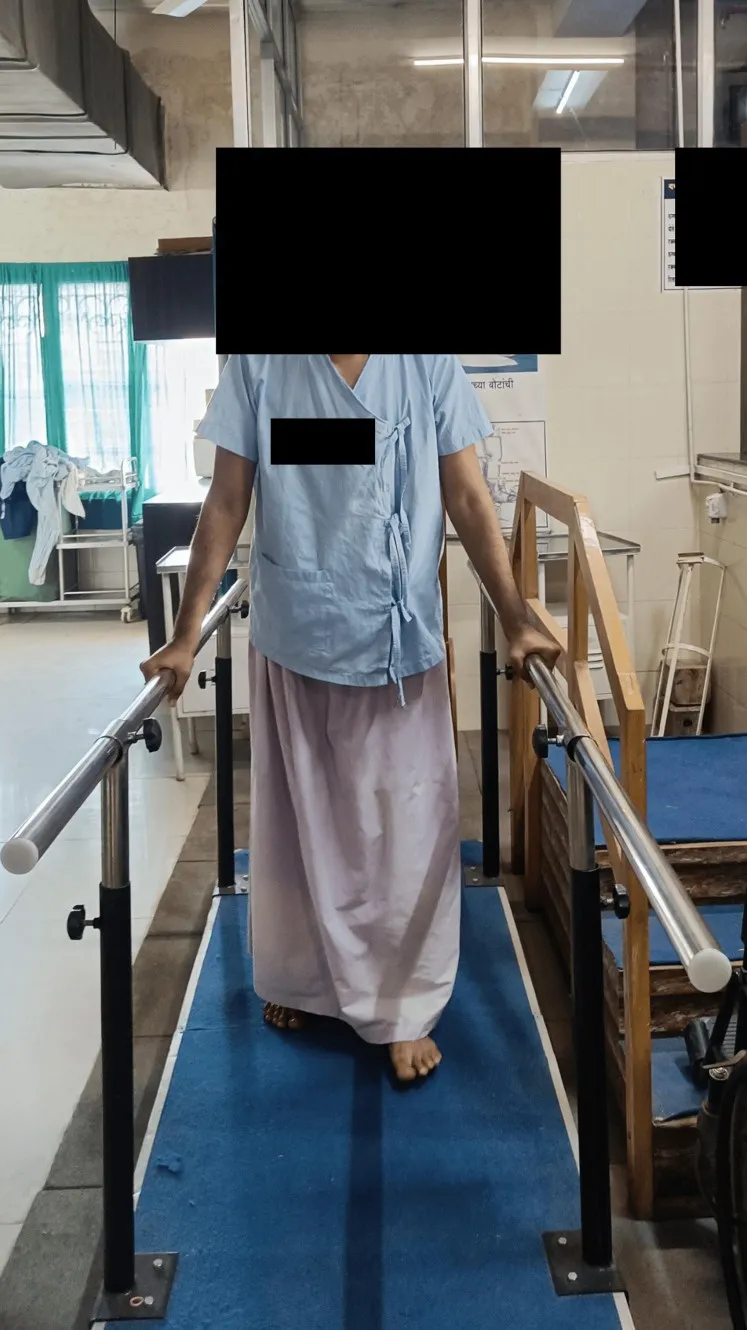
The patient walking in parallel bars.
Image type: medical_photograph (skin_photograph)